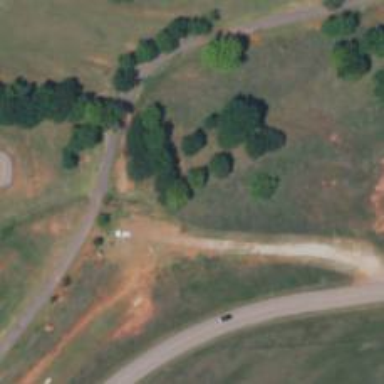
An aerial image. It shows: Disc golf hole.